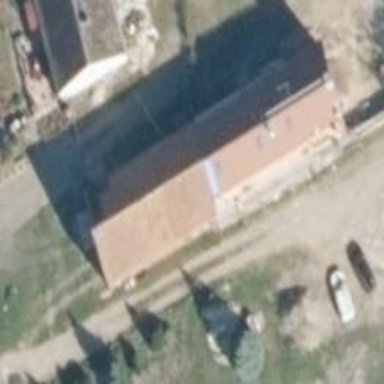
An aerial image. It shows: Building.